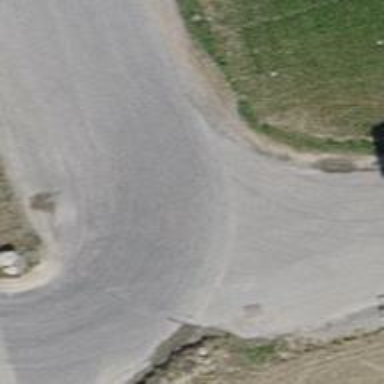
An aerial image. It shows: Service road with concrete surface.